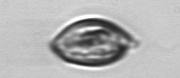
Label: Katodinium_or_Torodinium